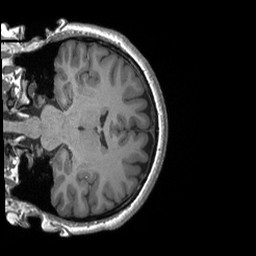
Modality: T1w
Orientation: coronal
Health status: ill
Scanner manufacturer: siemens
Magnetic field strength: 3 T
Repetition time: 2.3 s
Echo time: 0.00243 s